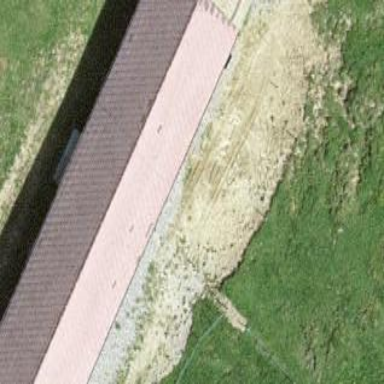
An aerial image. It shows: Gabled roof on farm auxiliary building.